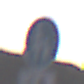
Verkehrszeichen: Gehweg
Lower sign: RichtungsangabeDurchPfeile8
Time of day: Dusk
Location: Outdoor (Nature)
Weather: Clear
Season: NotSpecified
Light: Natural